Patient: sex F, age 52
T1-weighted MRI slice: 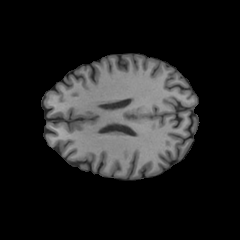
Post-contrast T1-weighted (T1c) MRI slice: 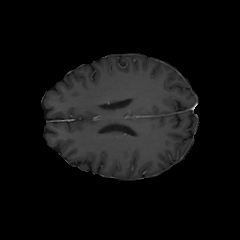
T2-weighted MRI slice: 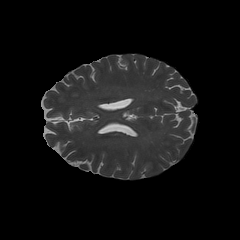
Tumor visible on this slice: no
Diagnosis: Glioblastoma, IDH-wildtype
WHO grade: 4